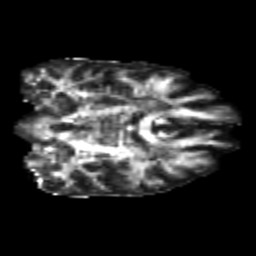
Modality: FA
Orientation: coronal
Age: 22
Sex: male
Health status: healthy
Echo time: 0.074 s